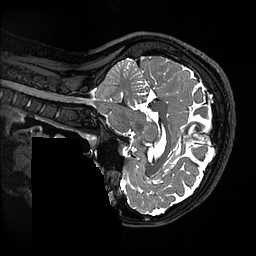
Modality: T2w
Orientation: sagittal
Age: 29
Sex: female
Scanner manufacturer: ge
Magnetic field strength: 3 T
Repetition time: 3.202 s
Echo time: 0.06629 s